Field crop: maize
Growth stage: 2
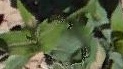
Species: maize